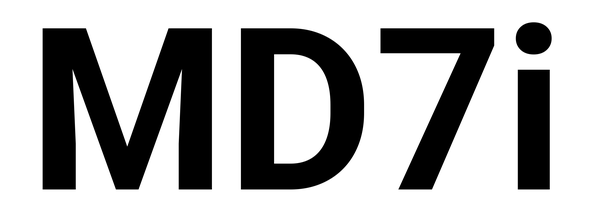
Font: Roboto_Bold